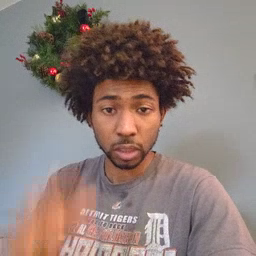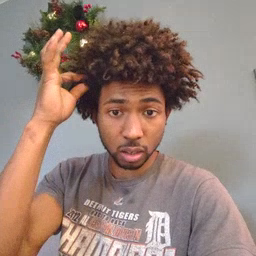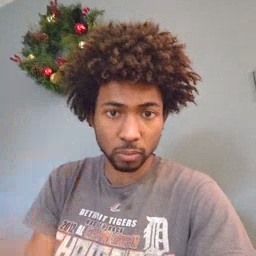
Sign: hair